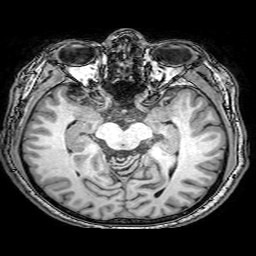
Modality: T1w
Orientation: coronal
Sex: male
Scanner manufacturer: philips
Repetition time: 0.008119 s
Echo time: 0.00373 s